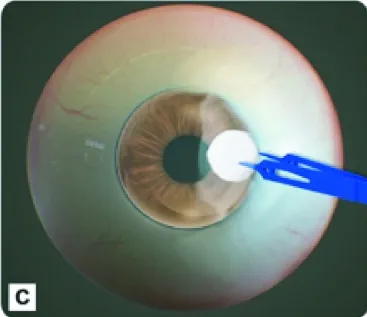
Placing the thinned sclera patch behind the corneal perforation.
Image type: endoscopy (airway_endoscopy)